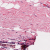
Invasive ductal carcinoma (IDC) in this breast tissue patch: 0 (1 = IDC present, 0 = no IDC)